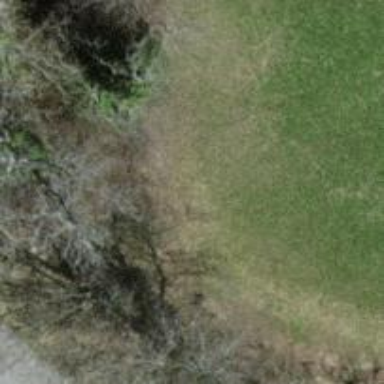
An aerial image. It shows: Path on the ground.